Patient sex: F
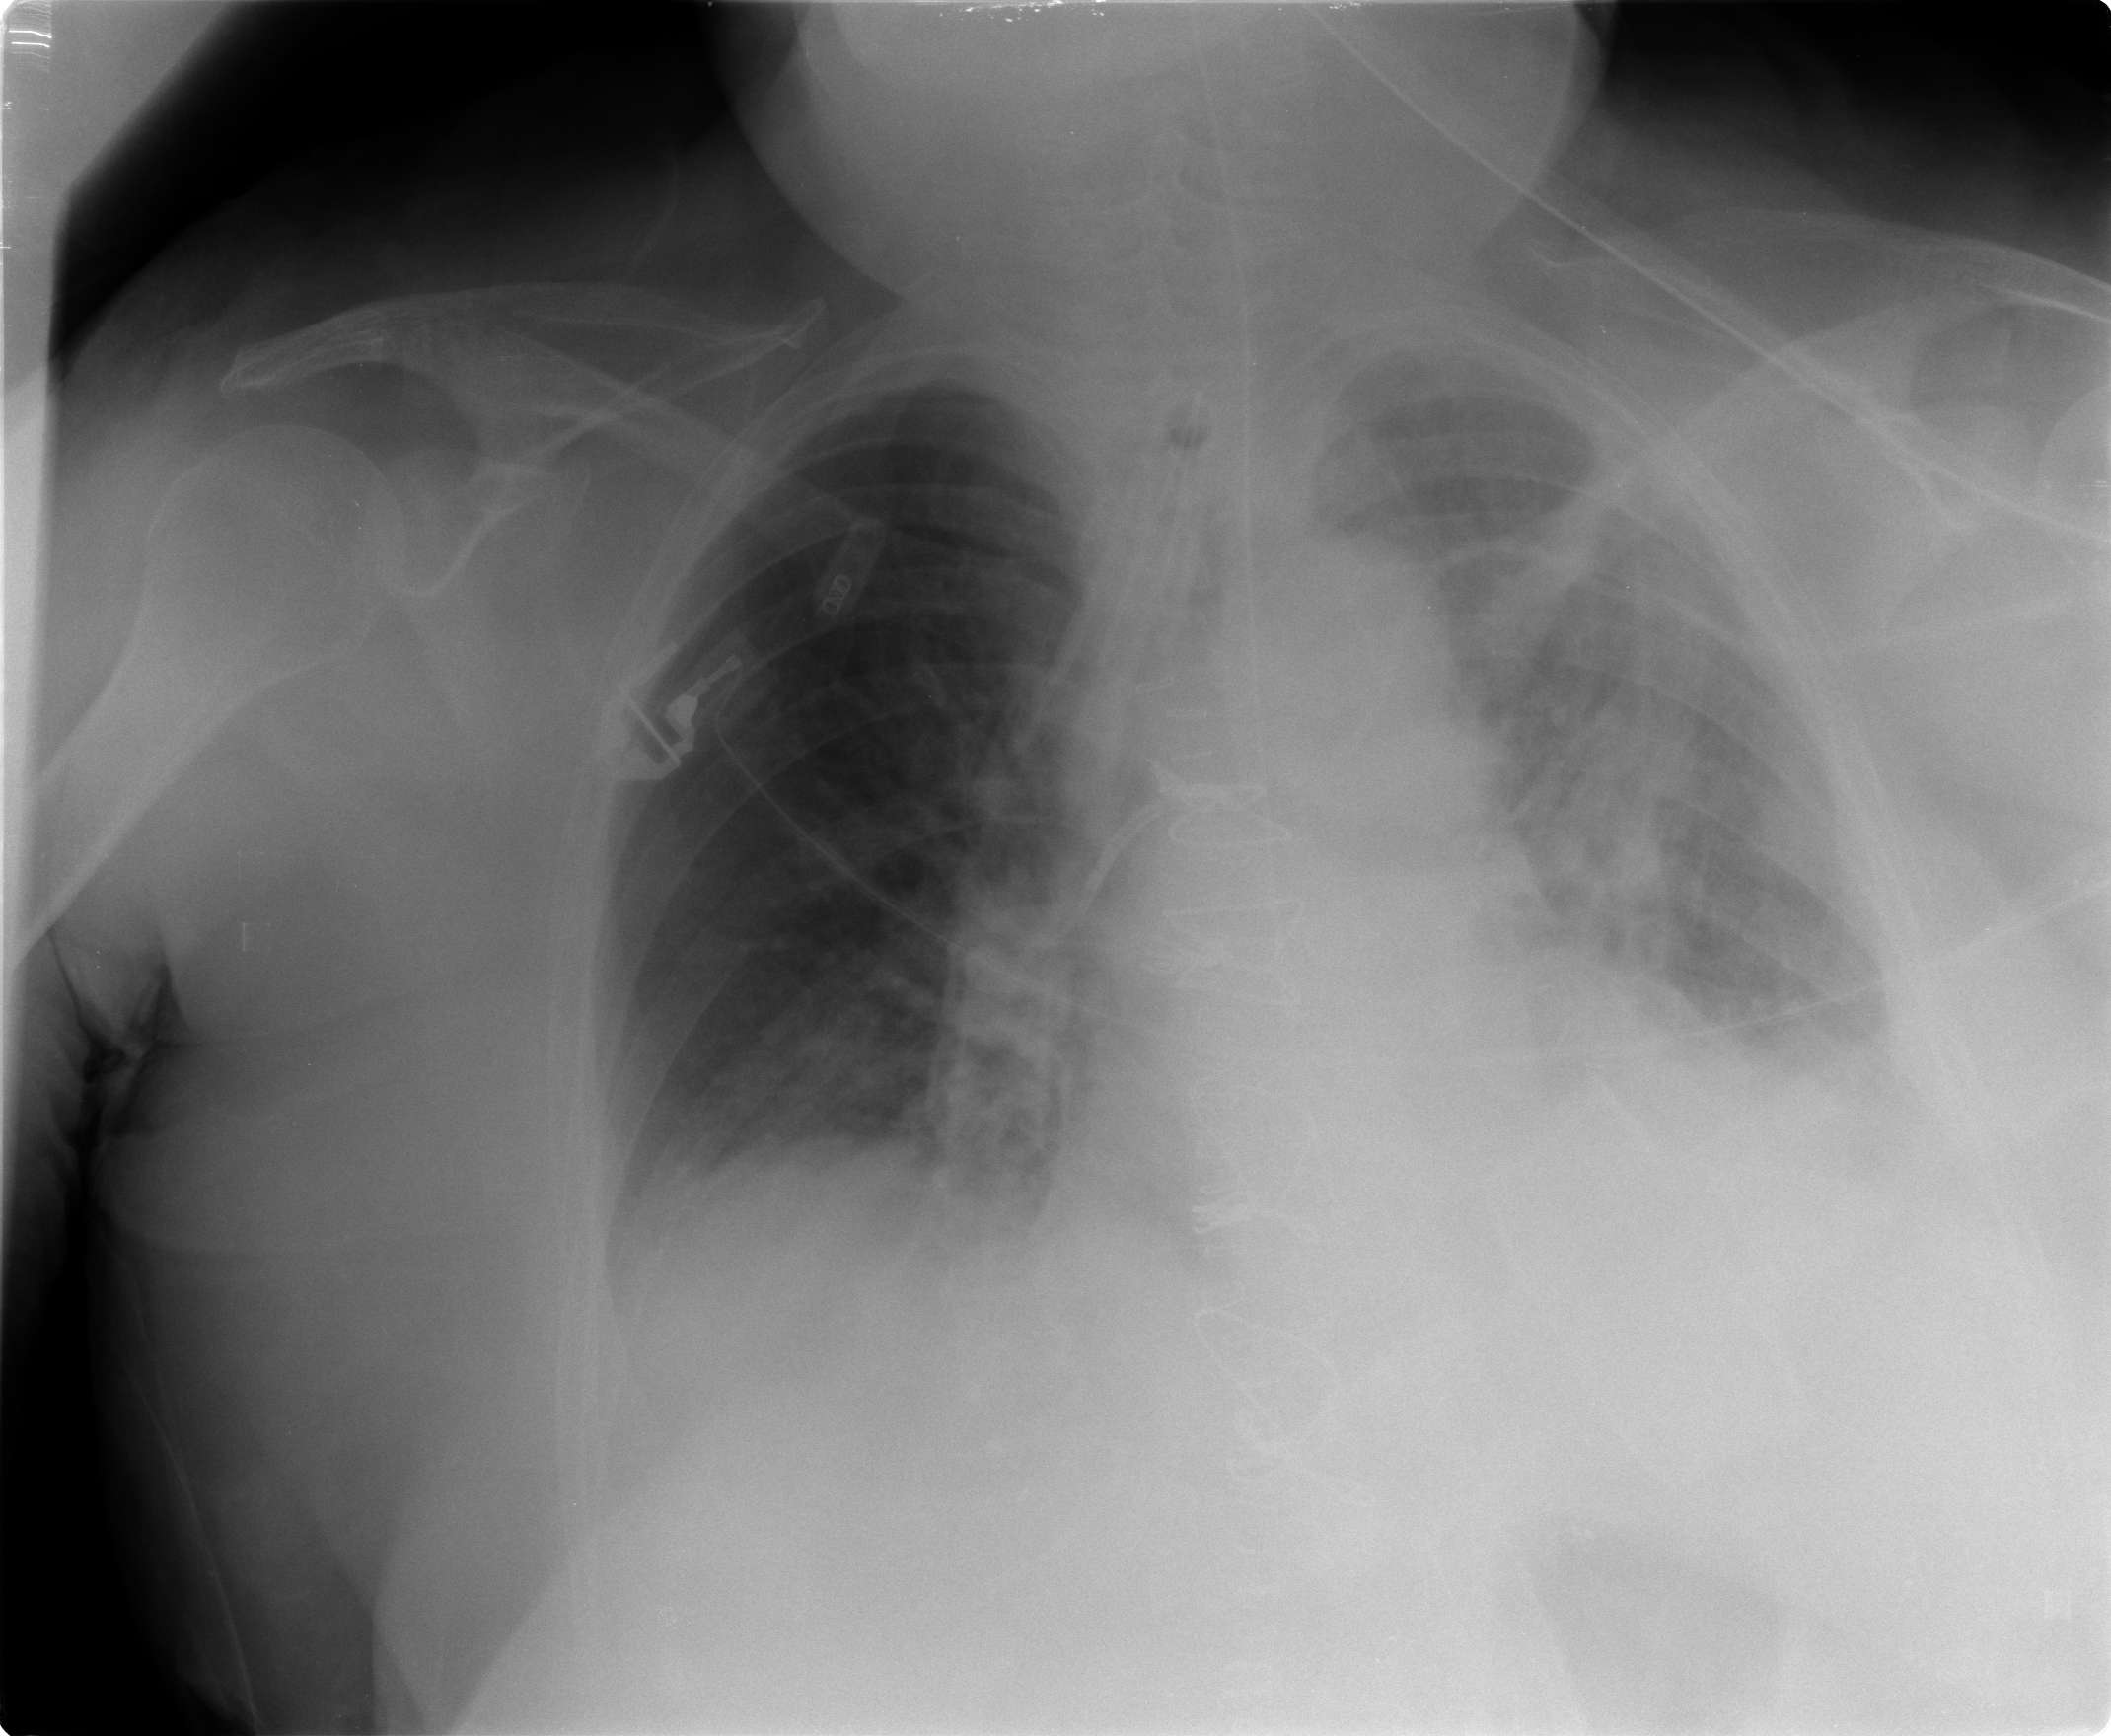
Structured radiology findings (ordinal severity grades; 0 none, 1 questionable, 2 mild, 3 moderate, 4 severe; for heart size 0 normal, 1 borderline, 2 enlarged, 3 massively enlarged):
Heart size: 2
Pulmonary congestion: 0
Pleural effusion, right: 2
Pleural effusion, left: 3
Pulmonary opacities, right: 1
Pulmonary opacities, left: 3
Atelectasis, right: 2
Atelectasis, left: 2